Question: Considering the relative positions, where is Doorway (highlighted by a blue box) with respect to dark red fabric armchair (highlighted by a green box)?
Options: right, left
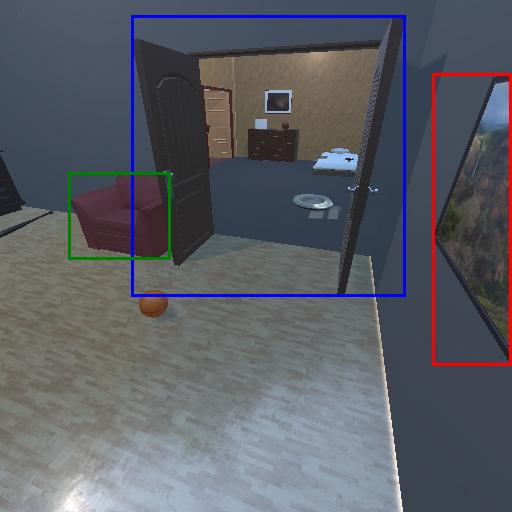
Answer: right